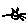
Label: cat